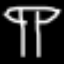
Label: mushroom